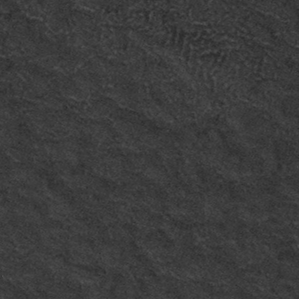
Label: frost